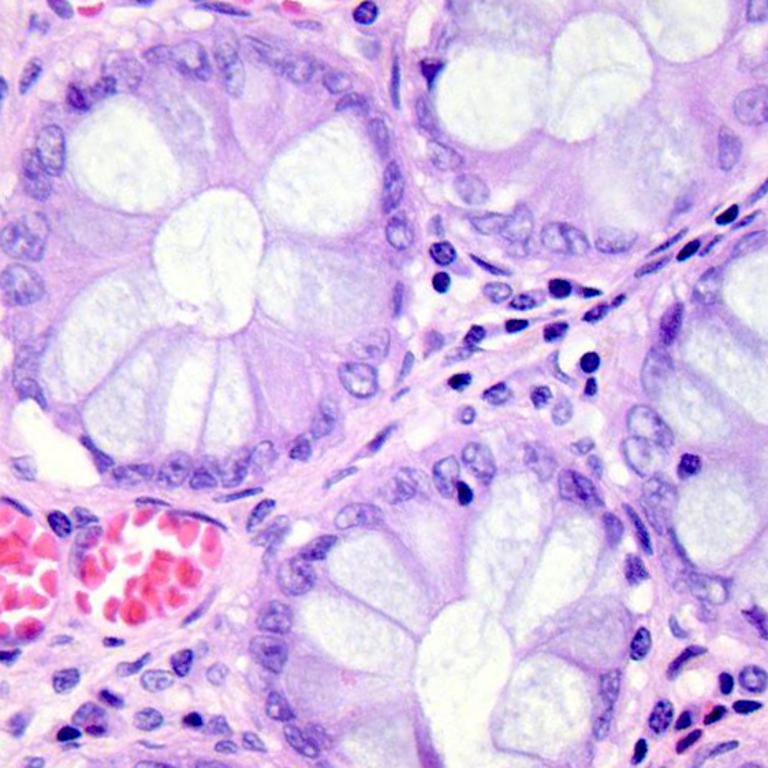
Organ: colon
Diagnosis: benign